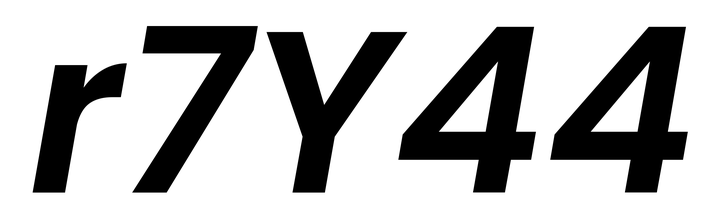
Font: Poppins-SemiBoldItalic